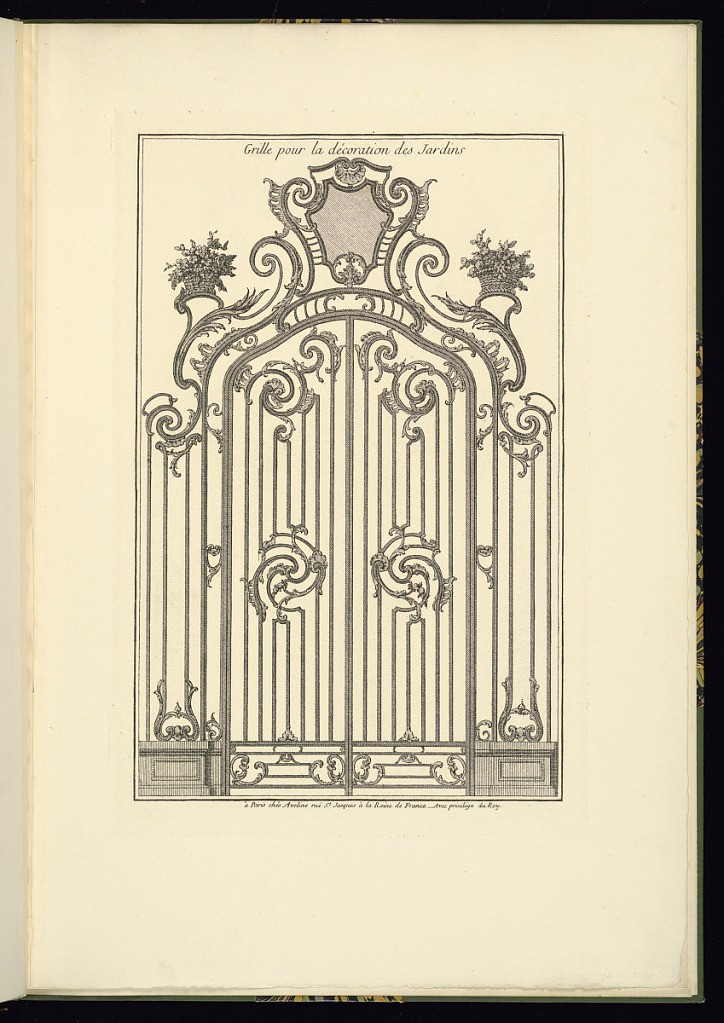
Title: Grille pour la decoration des Jardins
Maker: Pierre Edme Babel, French, 1720–1775
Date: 1890–1910
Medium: Facsimile of the original etching (photomechanical or lithography)
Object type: Print
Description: A design for a wrought iron or metalwork gate featuring cartouches, baskets of flowers, scrolling leaves, fleurons, and shells. This is a late 19th-early 20th-century reproduction from a series first published between 1738-1743.